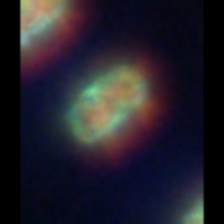
Taxon: Thalassiosira
Group: Diatoms